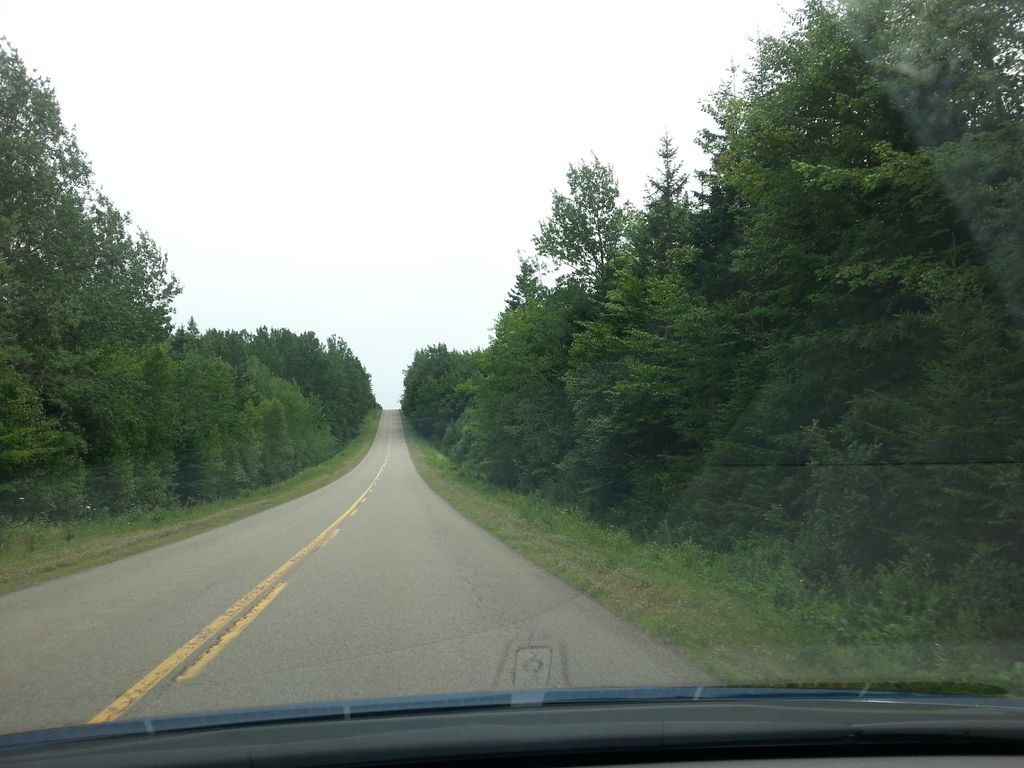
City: charlottetown